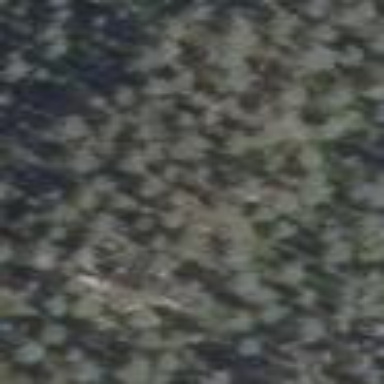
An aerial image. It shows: Woodland with needle-leaved trees.